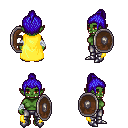
a pixel art fantasy rpg character, female body template, orc, green skin, yellow cape, metal pants, blue short topknot hairstyle, white cloth bandages, metal boots, shield, four views (front, back, left, right), 2x2 character sprite sheet, small pixel art, hard edges, no anti-aliasing